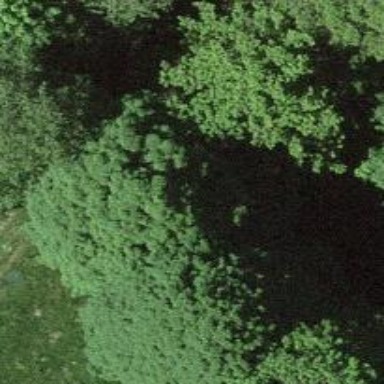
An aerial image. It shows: Row of trees in natural setting.